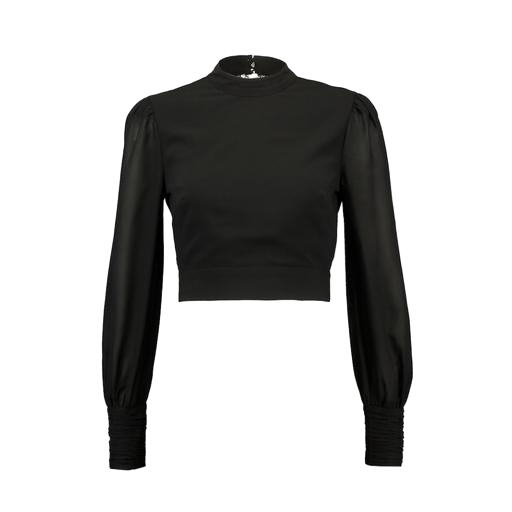
high-neck top, black long-sleeve crop top, black crop l/s tee, white background